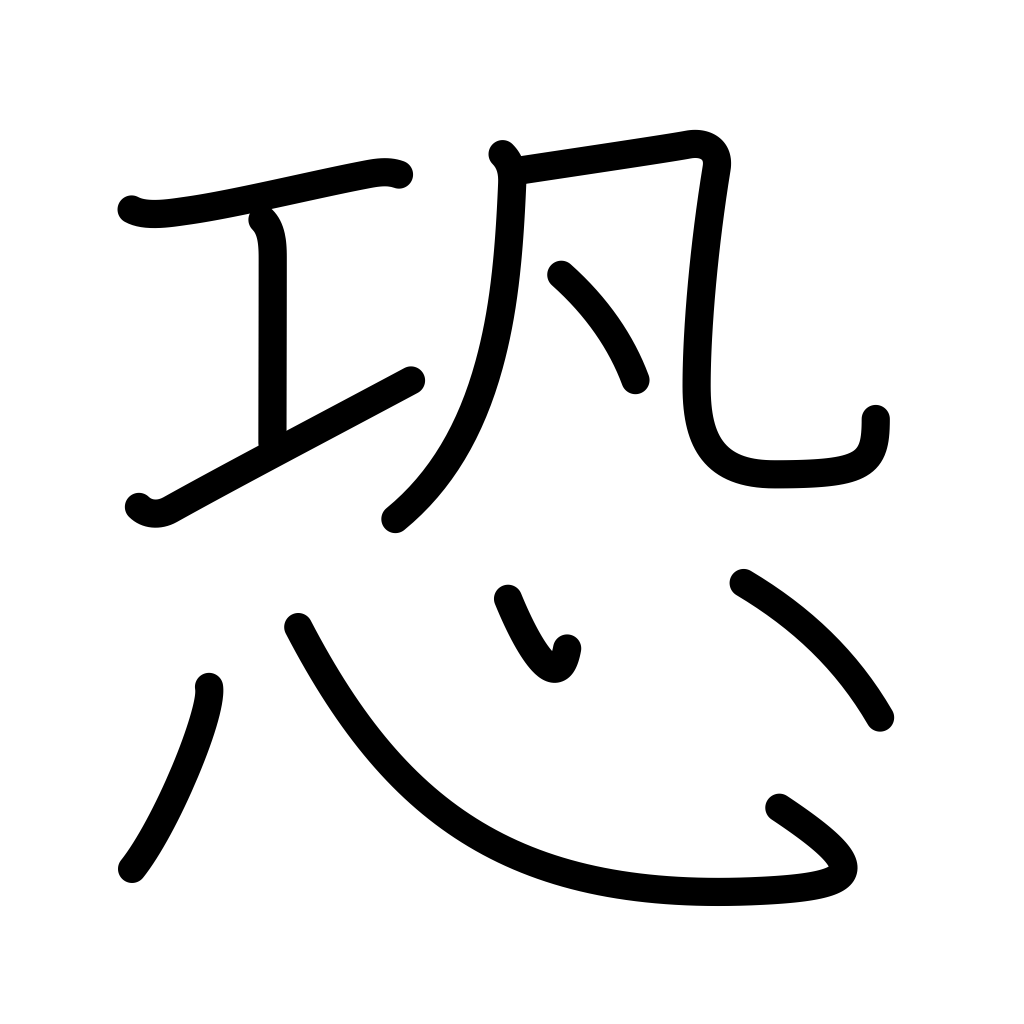
Meaning: fear, dread, awe